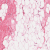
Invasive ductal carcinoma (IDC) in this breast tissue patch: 0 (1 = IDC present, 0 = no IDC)